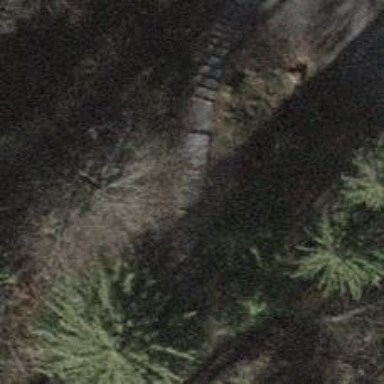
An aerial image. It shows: Road with steps.